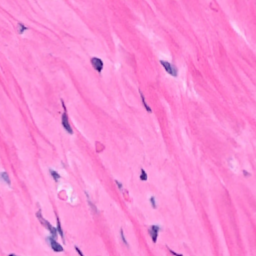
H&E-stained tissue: Breast